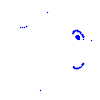
Particle: kaon